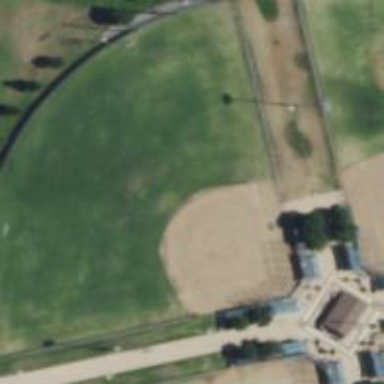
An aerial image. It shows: Baseball pitch for leisure and sports activities.